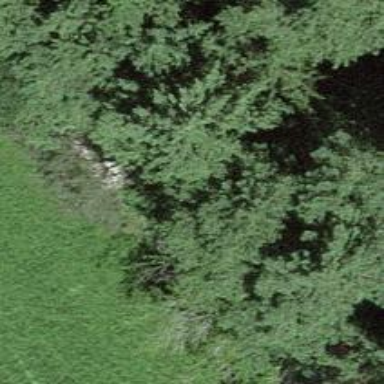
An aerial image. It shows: Brown bench in the vicinity.